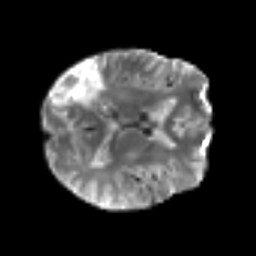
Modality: T2w
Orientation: axial
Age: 49
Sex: female
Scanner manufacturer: siemens
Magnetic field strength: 3 T
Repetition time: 6.1 s
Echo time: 0.101 s